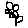
Label: flower